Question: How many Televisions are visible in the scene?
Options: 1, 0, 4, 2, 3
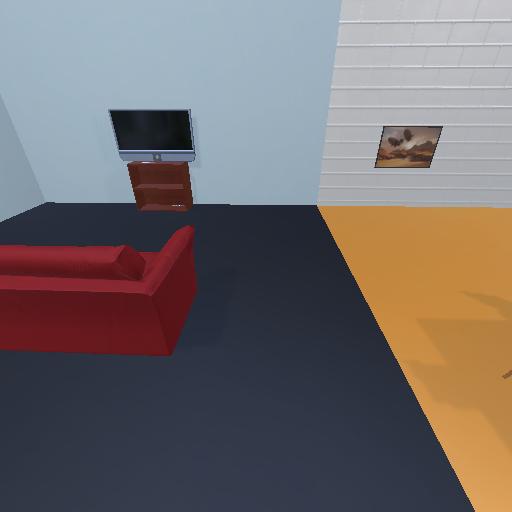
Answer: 1